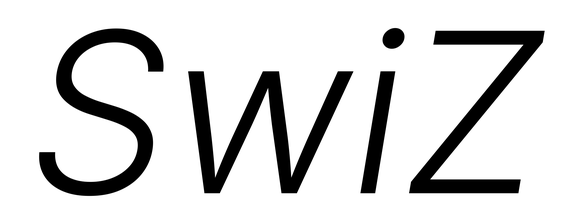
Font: Inter-Italic_Light_Italic